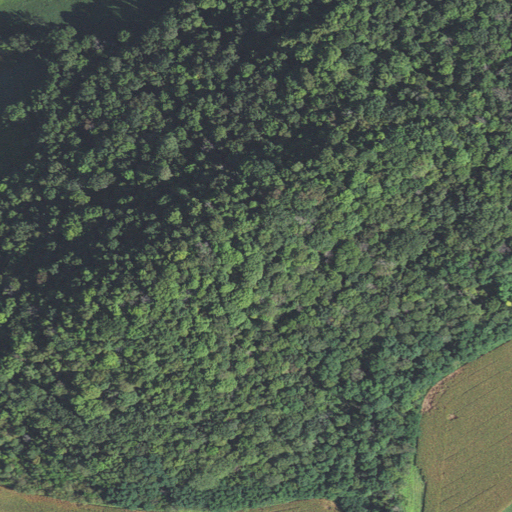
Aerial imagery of mountain in Wisconsin named Cooper Hill containing deciduous forest, pasture, cultivated crops, and mixed forest